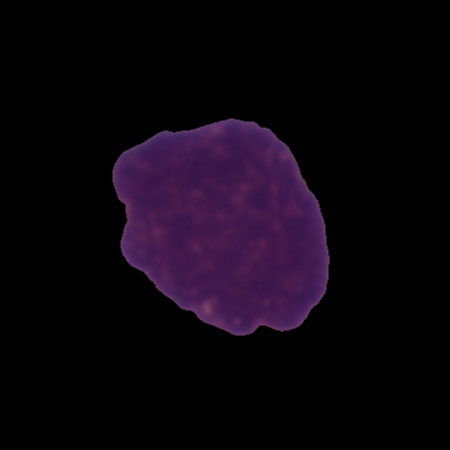
Label: cancer